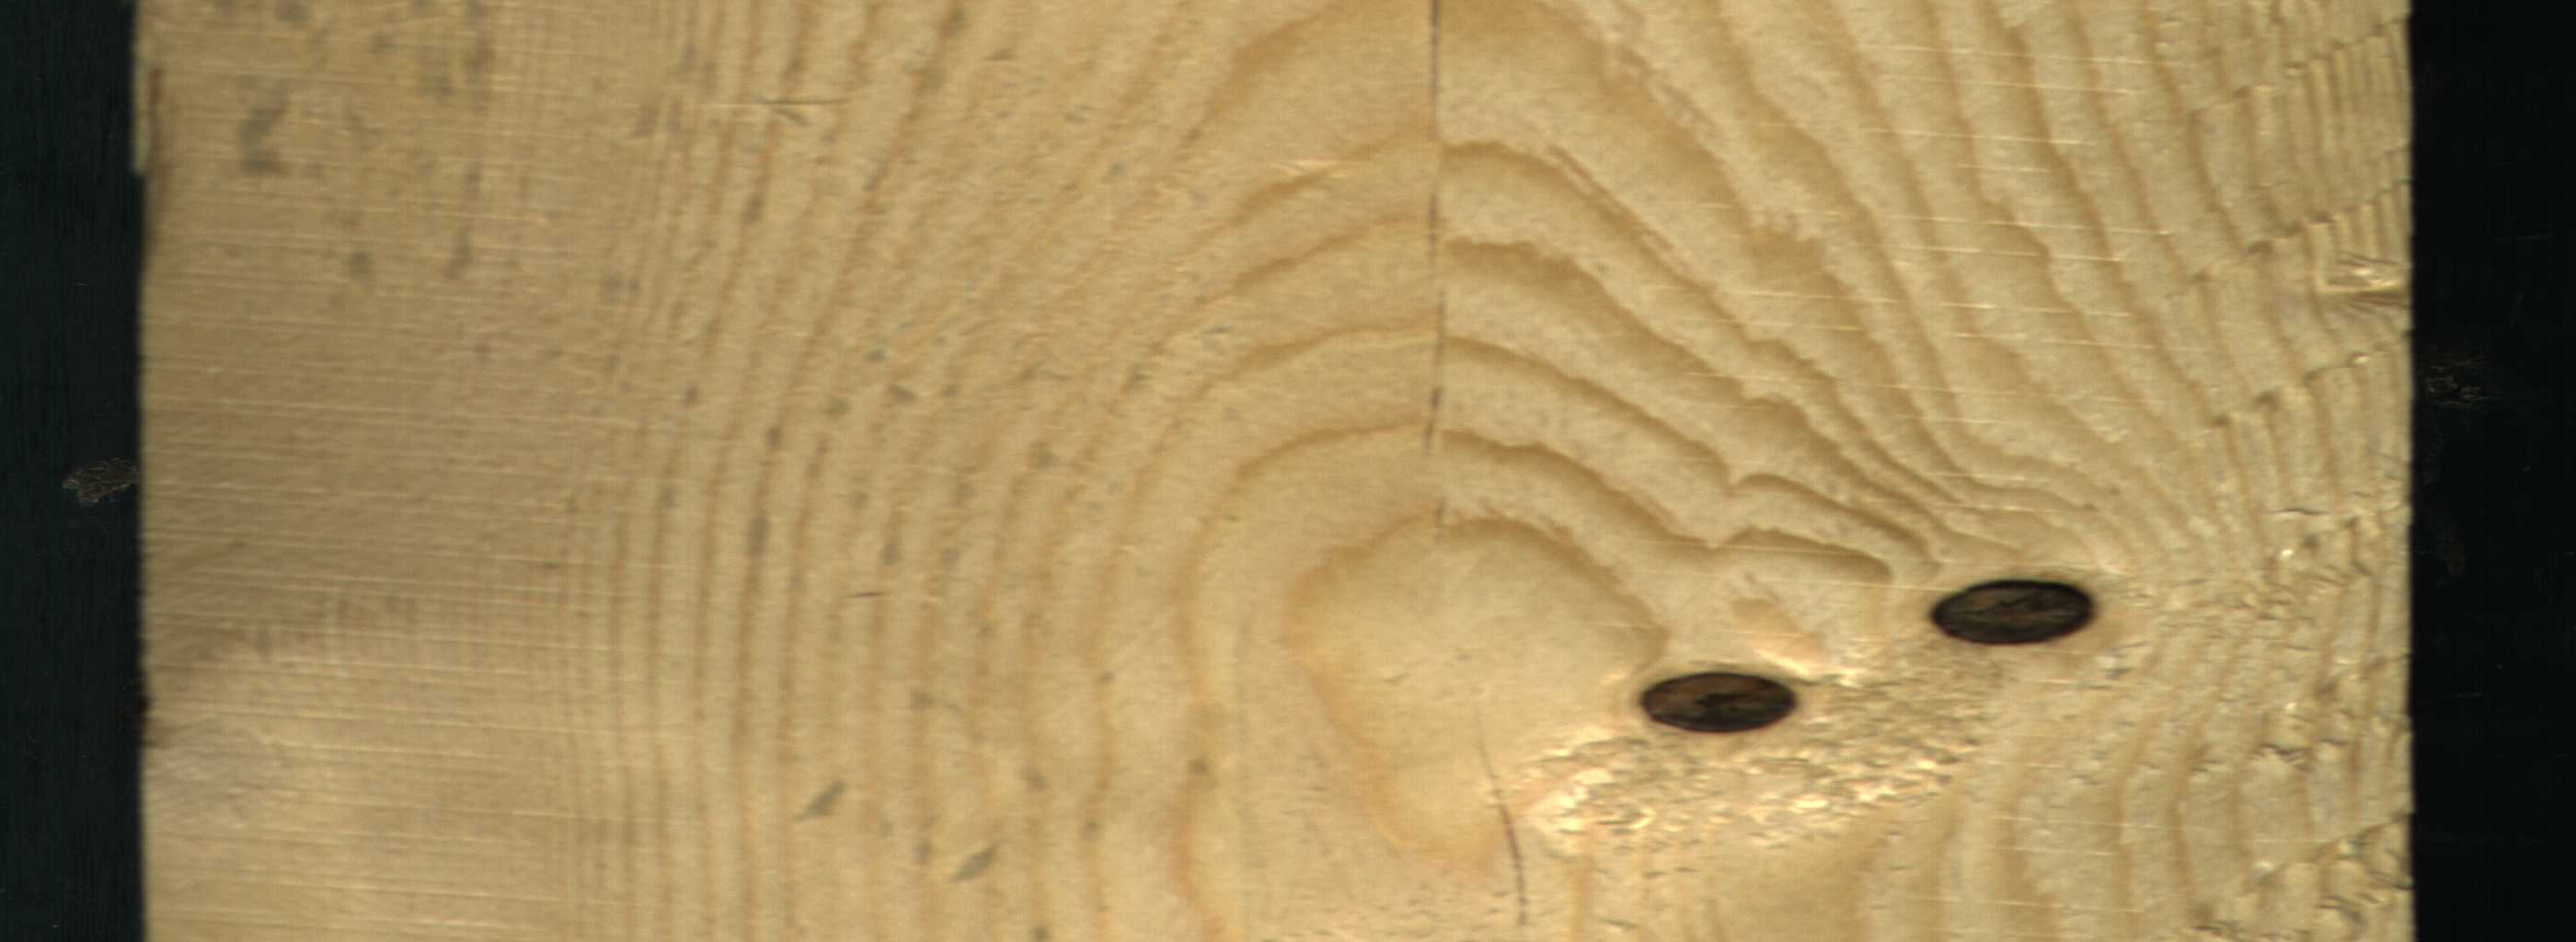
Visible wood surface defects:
Crack
Crack
Dead_Knot
Dead_Knot